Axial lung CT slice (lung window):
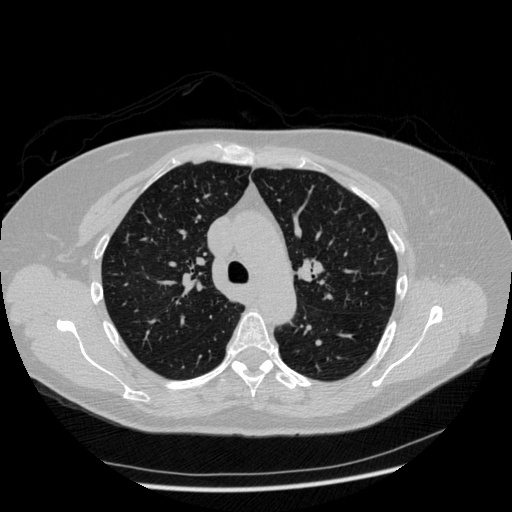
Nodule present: no